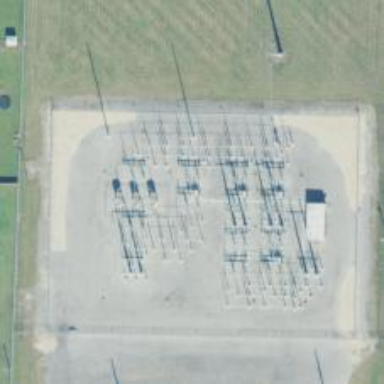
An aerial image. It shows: Switch used for power control.